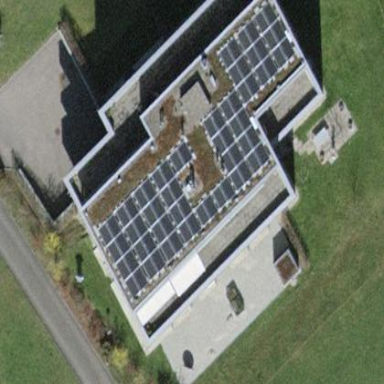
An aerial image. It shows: Solar photovoltaic panel generator producing electricity as small installation.